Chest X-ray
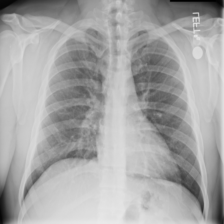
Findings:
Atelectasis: negative
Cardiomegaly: negative
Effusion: negative
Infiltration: negative
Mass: negative
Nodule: positive
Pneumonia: negative
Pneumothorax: negative
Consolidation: negative
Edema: negative
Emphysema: negative
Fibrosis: negative
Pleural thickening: negative
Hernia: negative